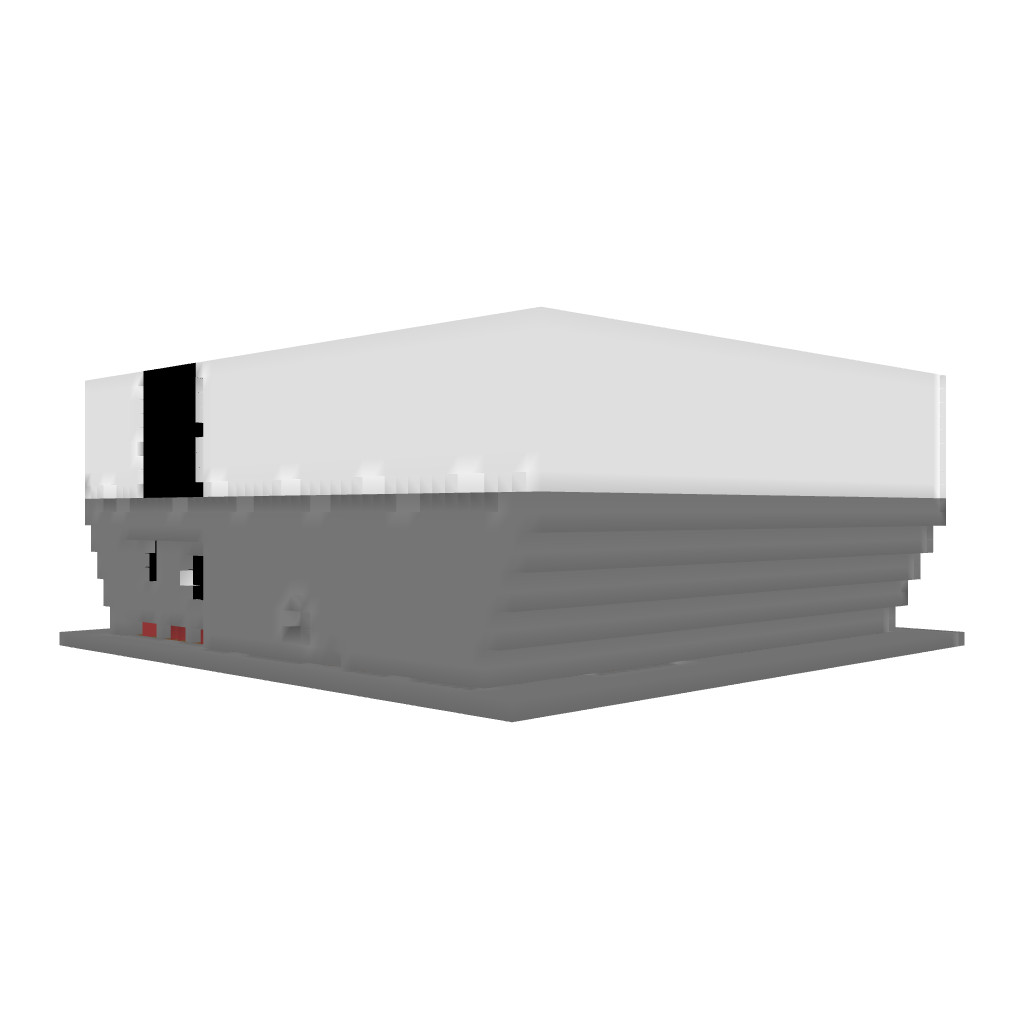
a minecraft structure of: CraftPimp Nintendo boyee bad low quality